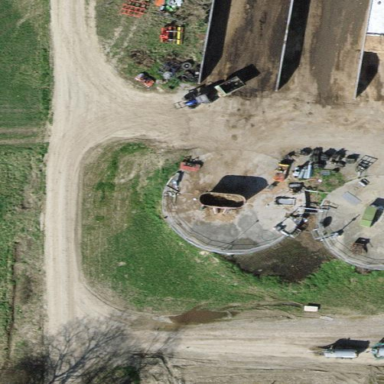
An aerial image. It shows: Storage tank building.